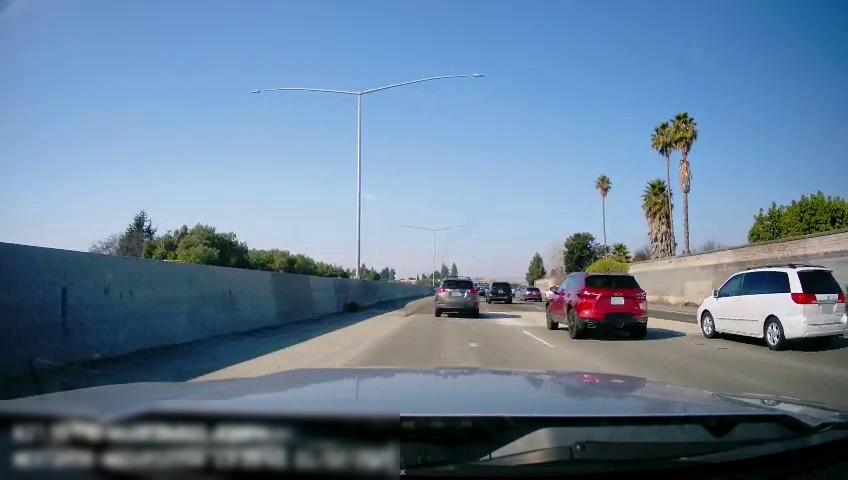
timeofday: Day
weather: Sunny
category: Drivable Space
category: Vehicles | Truck
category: Vehicles | Car
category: Vehicles | Car
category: Vehicles | Van
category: Vehicles | SUV
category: Vehicles | Car
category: Vehicles | SUV
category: Vehicles | SUV
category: Lanes | Alternate Lane
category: Lanes | Alternate Lane
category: Lanes | Alternate Lane
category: Lanes | Current Lane